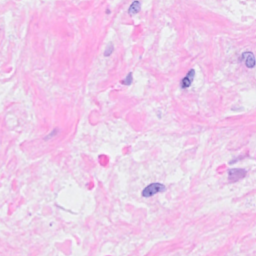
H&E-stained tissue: Breast